Field crop: maize
Growth stage: 2
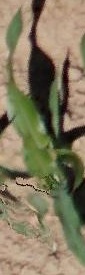
Species: maize